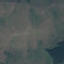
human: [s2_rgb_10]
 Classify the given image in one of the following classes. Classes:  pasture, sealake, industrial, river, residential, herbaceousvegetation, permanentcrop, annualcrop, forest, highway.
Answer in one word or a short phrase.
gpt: Pasture